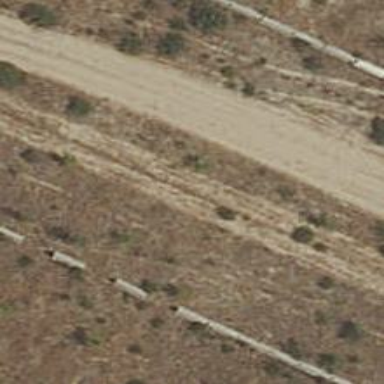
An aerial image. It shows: Tunnel with electric contact lines. This tunnel serves as yard.